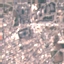
Label: Residential